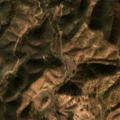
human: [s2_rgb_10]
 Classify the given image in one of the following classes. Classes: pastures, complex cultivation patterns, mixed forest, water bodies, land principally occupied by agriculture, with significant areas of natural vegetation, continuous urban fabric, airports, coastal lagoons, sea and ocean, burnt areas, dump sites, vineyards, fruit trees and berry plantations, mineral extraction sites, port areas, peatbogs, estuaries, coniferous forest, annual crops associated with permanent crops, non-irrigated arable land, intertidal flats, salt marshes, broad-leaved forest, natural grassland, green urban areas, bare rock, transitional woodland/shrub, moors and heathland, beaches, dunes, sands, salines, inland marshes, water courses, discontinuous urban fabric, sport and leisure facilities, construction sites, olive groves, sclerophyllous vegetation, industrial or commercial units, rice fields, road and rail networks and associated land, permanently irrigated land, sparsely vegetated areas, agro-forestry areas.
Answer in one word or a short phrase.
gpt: land principally occupied by agriculture, with significant areas of natural vegetation, transitional woodland/shrub